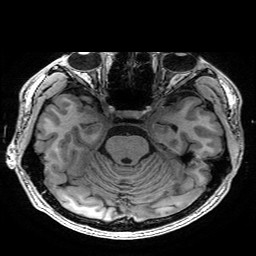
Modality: T1w
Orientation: coronal
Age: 22
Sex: male
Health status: healthy
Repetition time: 2.53 s
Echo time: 0.0034 s